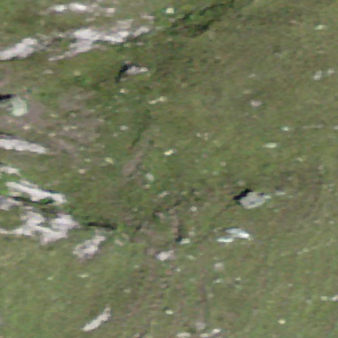
Label: other